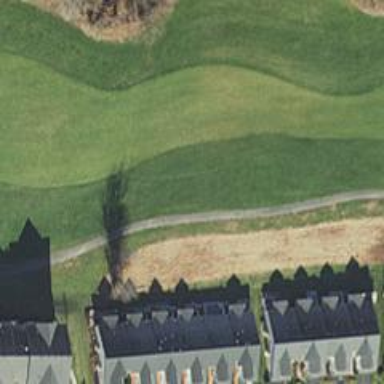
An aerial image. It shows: Grassy golf fairway.